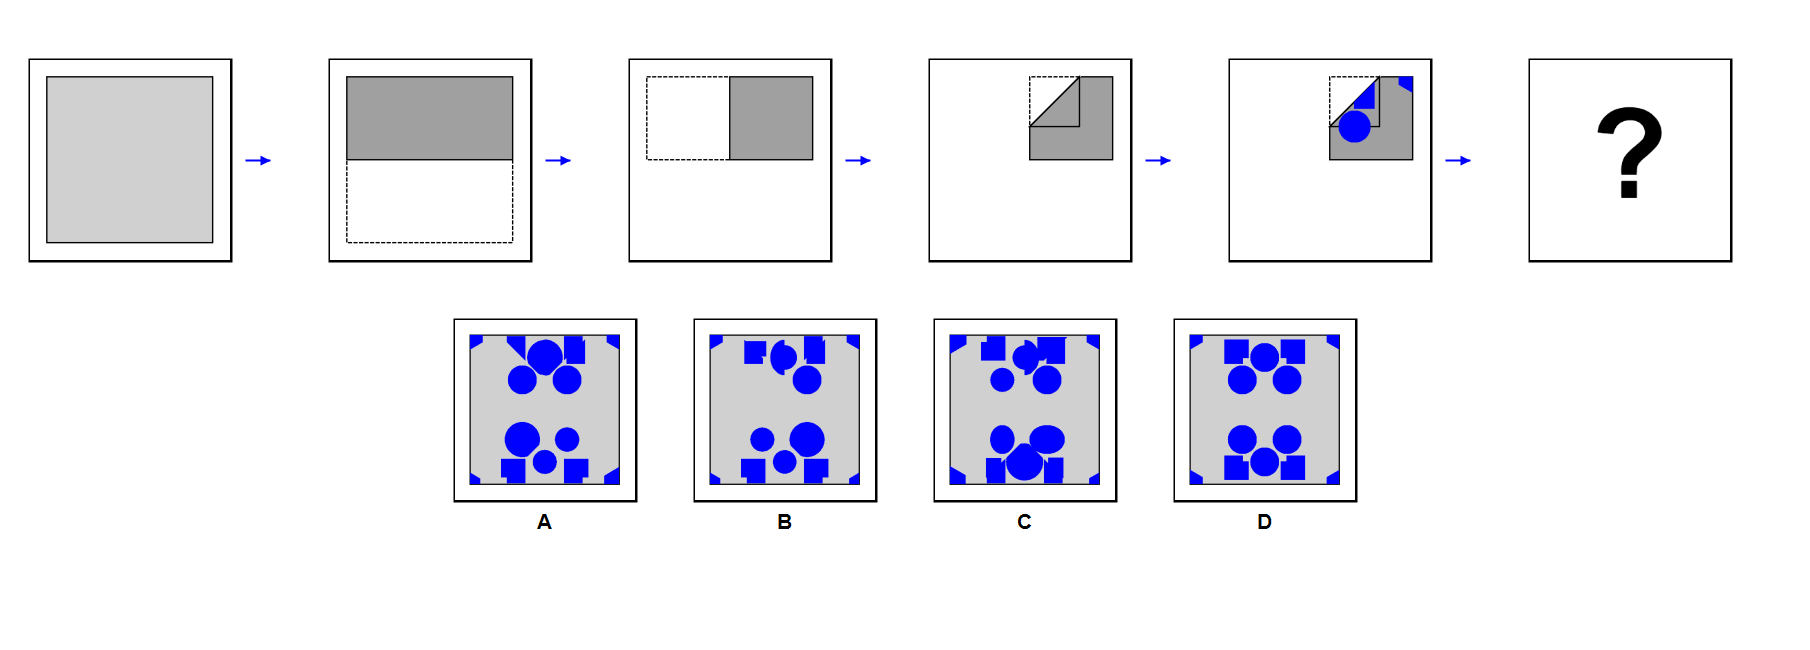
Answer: D